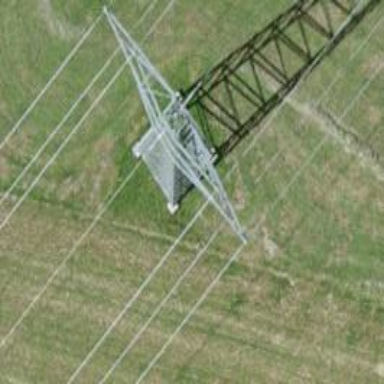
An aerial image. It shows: Power tower.